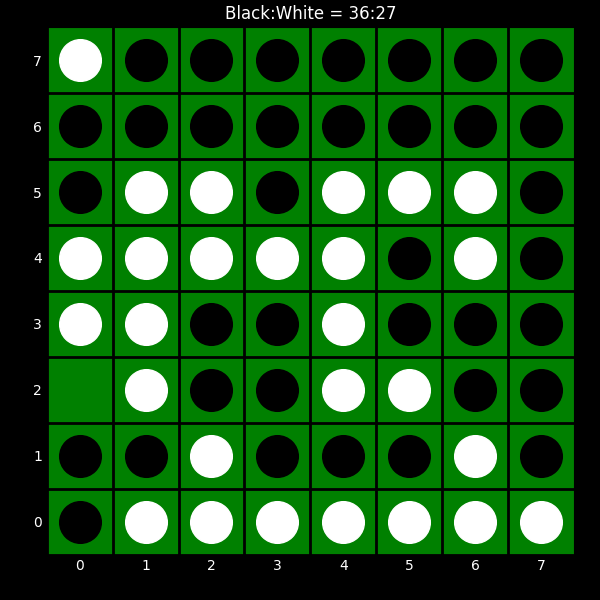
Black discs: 36
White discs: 27